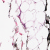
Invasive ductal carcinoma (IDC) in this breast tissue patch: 0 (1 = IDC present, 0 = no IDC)